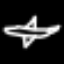
Label: airplane